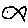
Label: fish